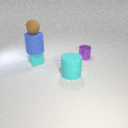
small purple metal cylinder behind large cyan rubber cylinder